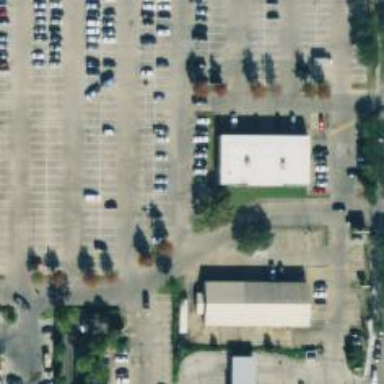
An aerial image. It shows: Parking space is available.